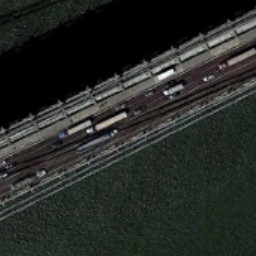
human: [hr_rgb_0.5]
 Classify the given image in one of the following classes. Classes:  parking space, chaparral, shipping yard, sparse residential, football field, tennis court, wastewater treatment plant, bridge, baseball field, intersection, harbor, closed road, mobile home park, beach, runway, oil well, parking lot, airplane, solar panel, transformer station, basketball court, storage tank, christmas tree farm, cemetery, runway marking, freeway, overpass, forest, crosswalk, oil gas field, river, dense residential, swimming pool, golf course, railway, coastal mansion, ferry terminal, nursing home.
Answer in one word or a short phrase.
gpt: bridge